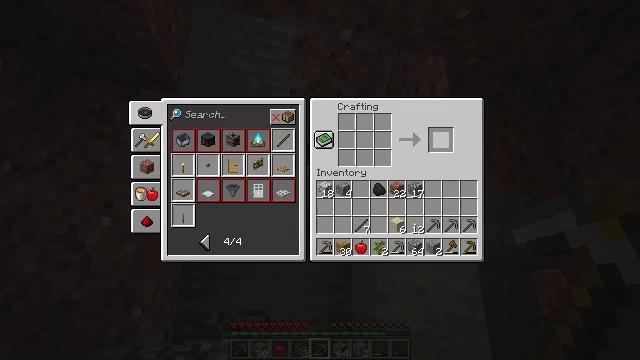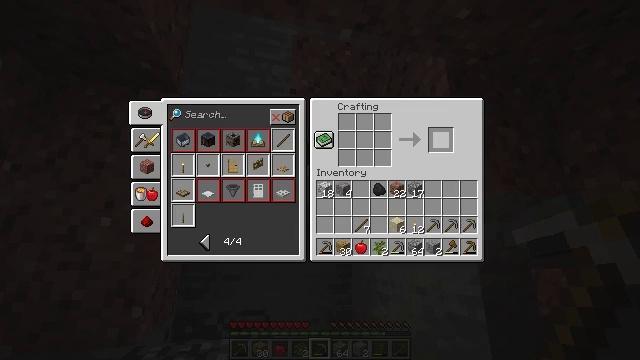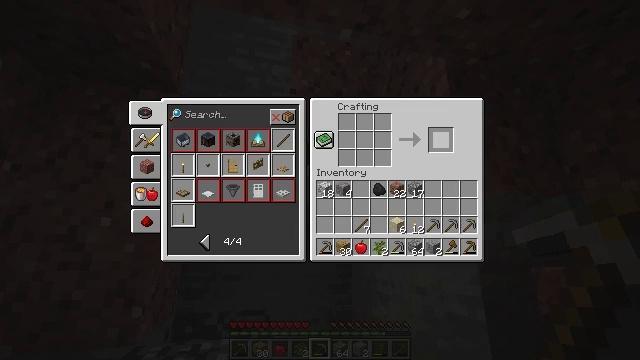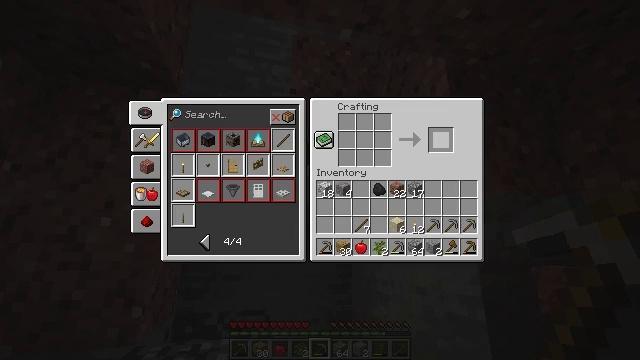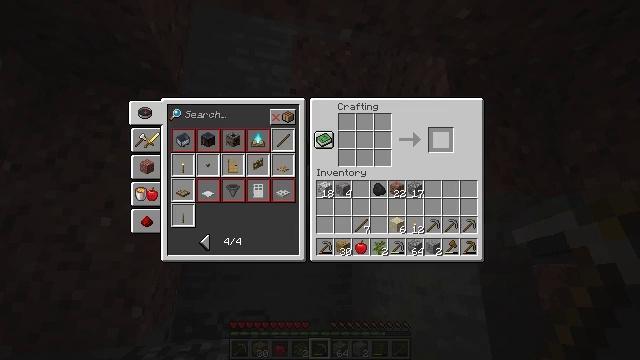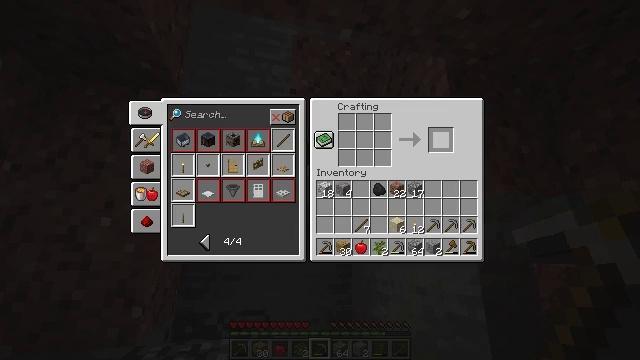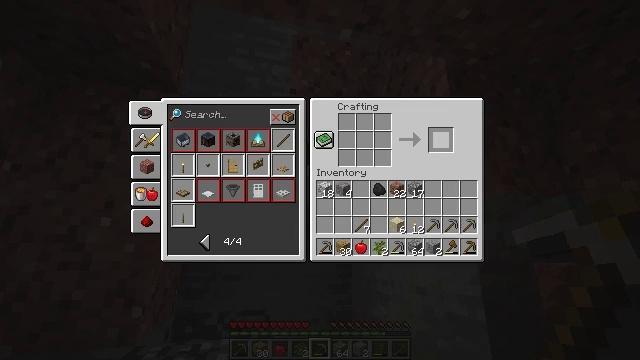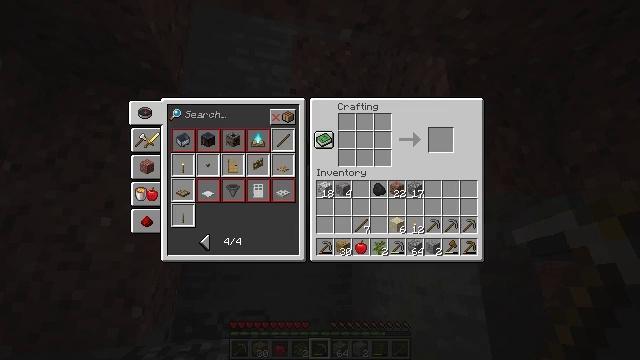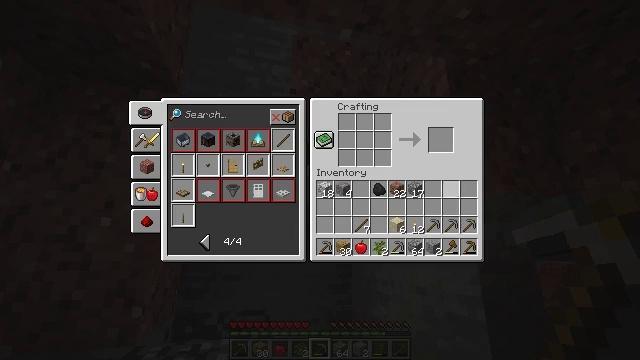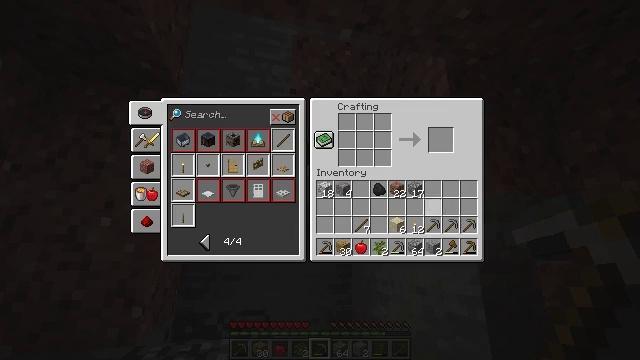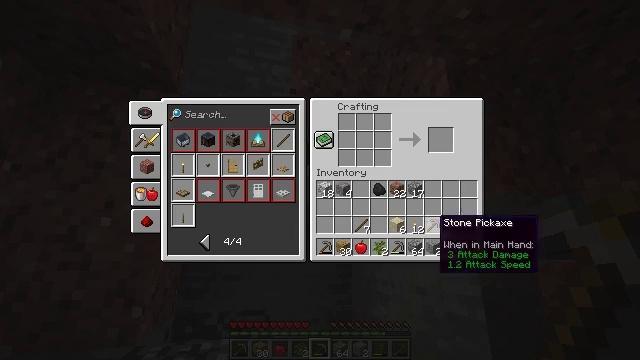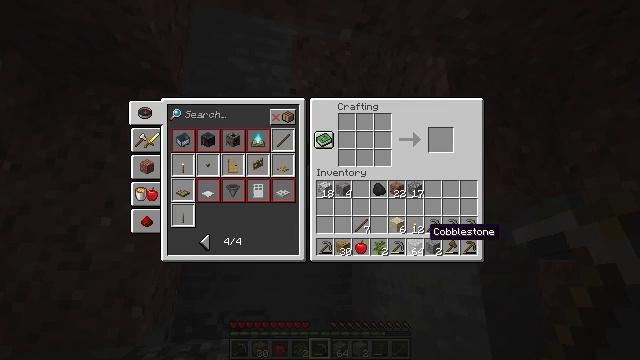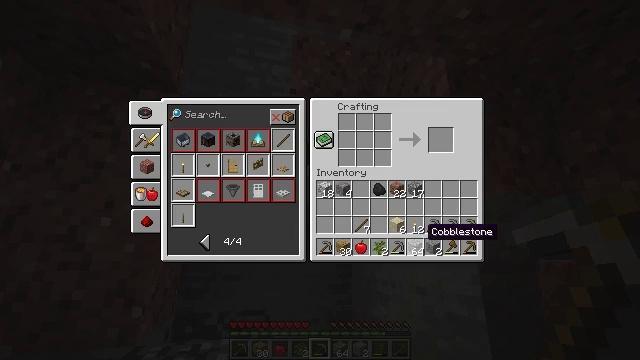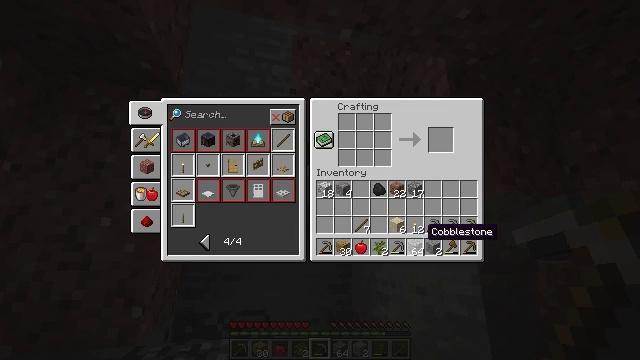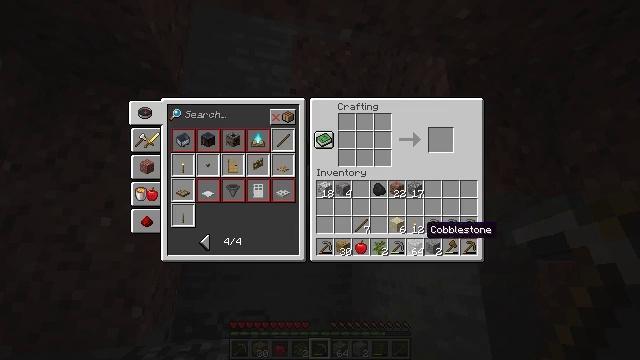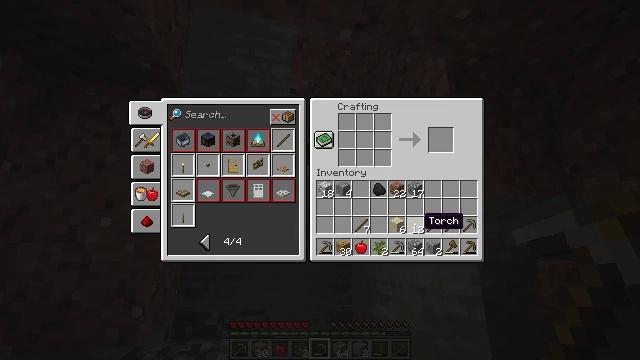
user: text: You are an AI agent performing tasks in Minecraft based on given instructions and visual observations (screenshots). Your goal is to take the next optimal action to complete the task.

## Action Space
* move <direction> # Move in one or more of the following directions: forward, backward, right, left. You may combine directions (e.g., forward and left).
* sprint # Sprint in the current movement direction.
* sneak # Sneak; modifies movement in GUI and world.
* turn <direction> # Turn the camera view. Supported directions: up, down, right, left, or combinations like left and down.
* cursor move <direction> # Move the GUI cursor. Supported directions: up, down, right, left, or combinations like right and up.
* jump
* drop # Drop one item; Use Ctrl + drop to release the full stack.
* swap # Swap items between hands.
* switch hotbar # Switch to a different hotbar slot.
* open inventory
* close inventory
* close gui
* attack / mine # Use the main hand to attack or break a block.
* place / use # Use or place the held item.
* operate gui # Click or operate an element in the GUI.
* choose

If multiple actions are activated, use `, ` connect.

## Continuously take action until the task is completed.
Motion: motion action
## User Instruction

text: Get the crafting table into the inventory.
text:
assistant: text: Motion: open gui
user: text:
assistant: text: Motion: no_op
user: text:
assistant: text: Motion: no_op
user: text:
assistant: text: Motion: no_op
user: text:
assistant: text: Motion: no_op
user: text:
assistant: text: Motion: no_op
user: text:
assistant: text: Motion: no_op
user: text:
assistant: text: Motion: cursor move down
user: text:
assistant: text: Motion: cursor move down
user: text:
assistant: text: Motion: cursor move left and down
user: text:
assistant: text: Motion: cursor move left and down
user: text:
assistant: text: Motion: no_op
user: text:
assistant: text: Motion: no_op
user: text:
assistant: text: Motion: no_op
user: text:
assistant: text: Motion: cursor move up
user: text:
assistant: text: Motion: no_op
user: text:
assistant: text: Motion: no_op
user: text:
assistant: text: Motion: no_op
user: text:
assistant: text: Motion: no_op
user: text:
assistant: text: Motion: no_op
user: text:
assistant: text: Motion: operate gui
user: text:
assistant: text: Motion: operate gui
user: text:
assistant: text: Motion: operate gui
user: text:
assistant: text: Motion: no_op
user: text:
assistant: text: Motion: cursor move left and down
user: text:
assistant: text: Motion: no_op
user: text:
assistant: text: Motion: cursor move left
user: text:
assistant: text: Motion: cursor move left
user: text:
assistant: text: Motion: no_op
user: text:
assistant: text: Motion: no_op